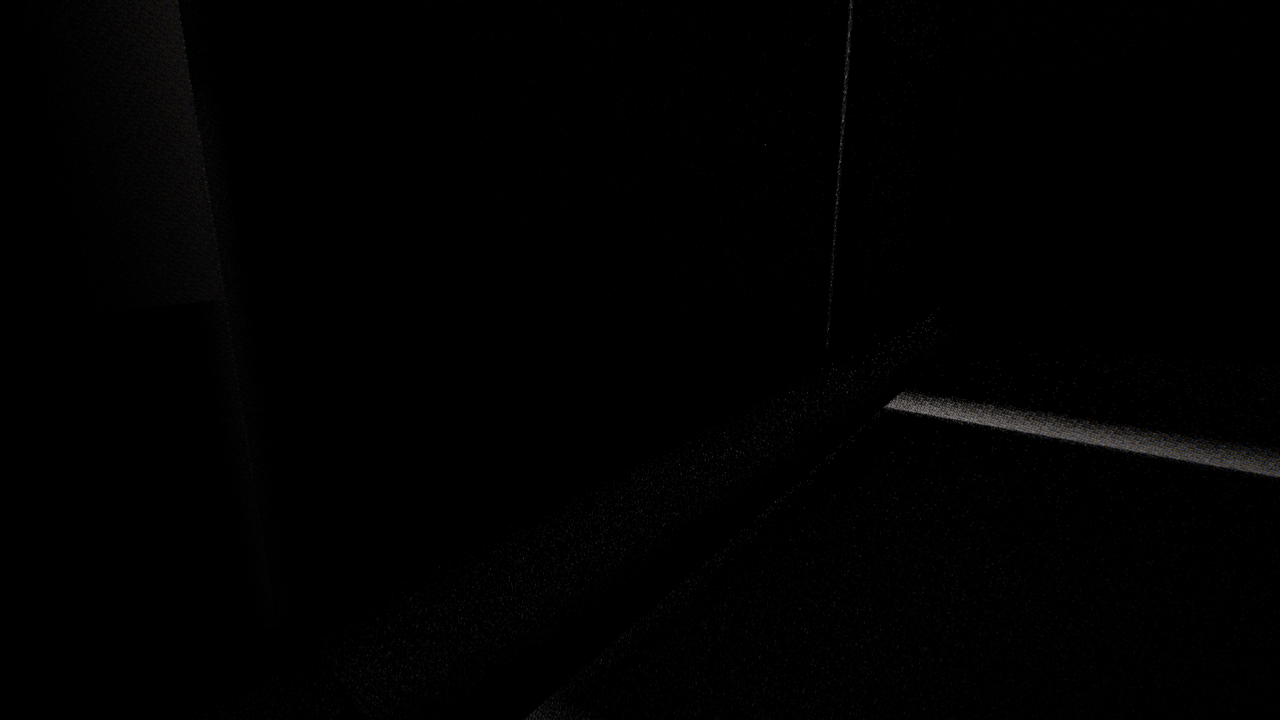
Venue: arterial
Lighting: golden hour
Vehicle rig: sedan